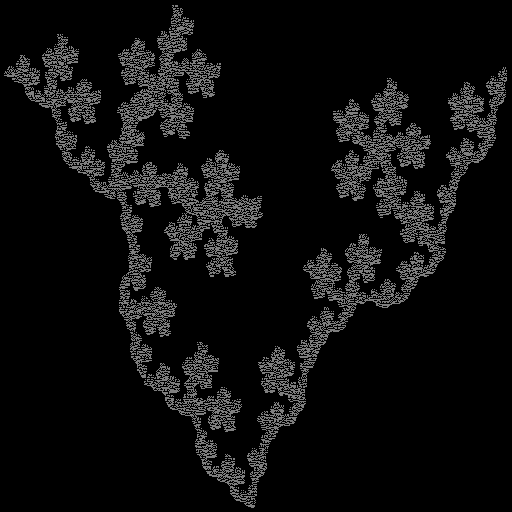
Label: penta